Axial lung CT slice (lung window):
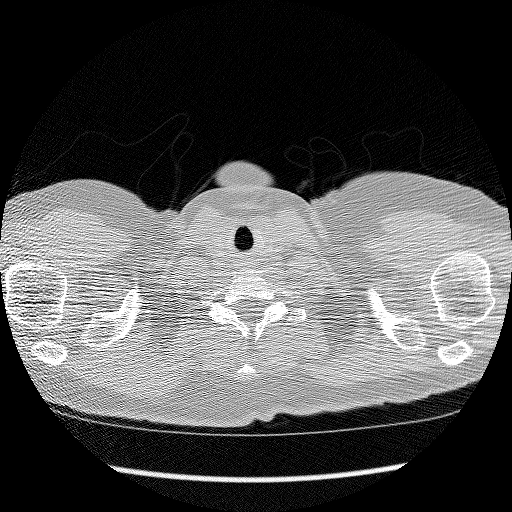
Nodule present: no